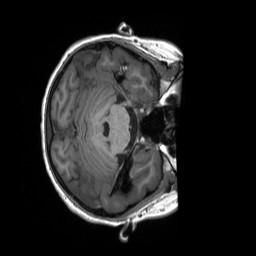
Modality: T1w
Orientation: axial
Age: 24
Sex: female
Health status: ill
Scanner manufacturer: siemens
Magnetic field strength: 3 T
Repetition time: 2.3 s
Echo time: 0.00232 s